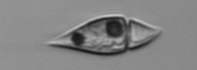
Label: Amphidinium